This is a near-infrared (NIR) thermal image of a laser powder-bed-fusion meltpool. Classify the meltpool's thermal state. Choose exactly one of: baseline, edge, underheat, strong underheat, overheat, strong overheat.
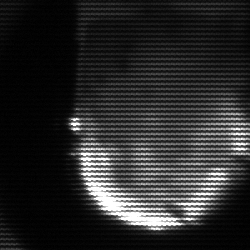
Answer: baseline